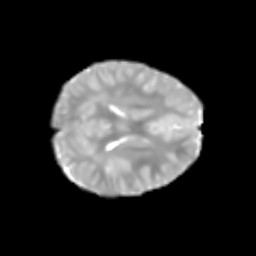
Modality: T2w
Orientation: axial
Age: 5
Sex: male
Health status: healthy